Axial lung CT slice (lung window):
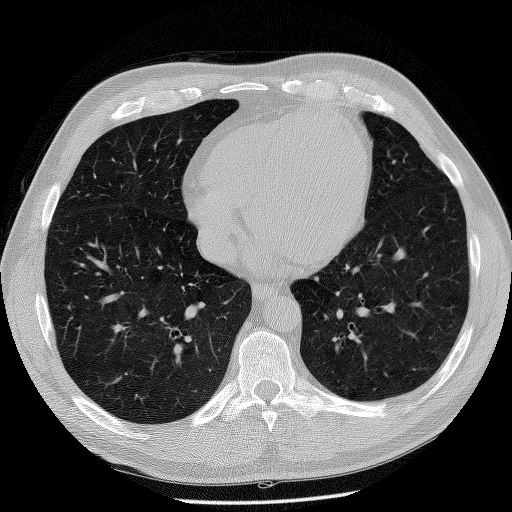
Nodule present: no